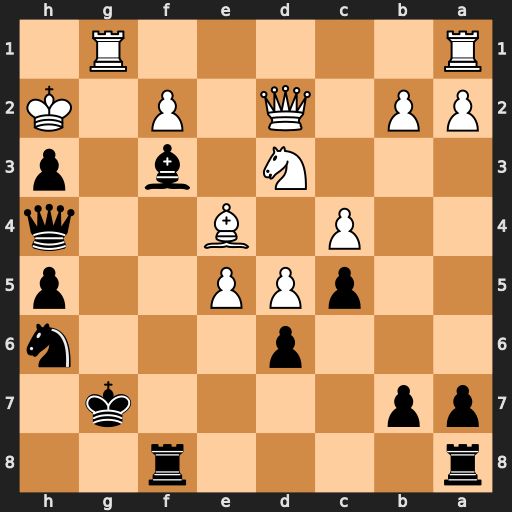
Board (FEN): r4r2/pp4k1/3p3n/2pPP2p/2P1B2q/3N1b1p/PP1Q1P1K/R5R1
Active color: b
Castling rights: -
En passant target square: -
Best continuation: Ng4+ Rxg4+ hxg4 Bxf3 Rxf3